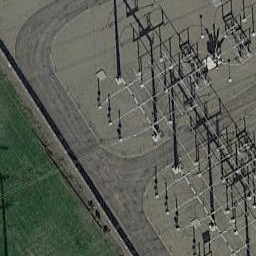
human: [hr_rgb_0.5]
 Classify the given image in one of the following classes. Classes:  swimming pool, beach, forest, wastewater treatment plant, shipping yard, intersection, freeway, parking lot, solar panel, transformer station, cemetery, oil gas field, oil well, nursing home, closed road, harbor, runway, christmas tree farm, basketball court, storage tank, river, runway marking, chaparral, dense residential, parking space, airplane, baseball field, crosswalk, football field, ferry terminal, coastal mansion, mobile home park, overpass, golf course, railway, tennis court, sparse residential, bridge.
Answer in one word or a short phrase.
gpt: transformer station